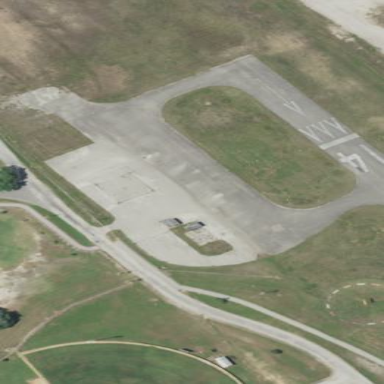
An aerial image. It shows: Apron at the airport.